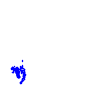
Particle: electron